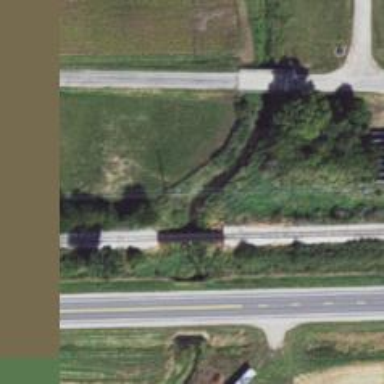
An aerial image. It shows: There is bridge over railway with one track.